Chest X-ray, AP view. Patient: 70 years old, sex M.
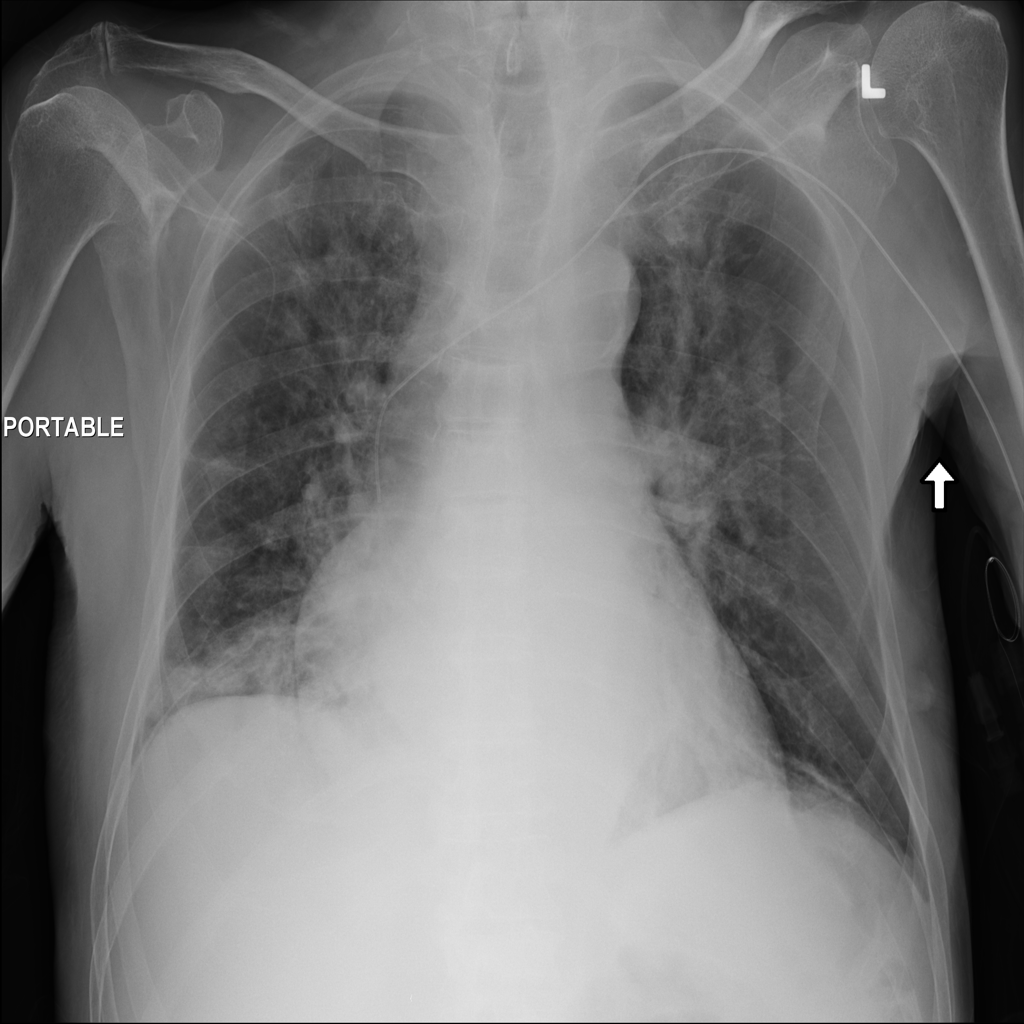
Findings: No Finding